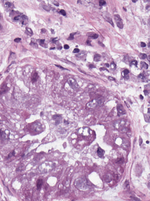
Tumor epithelial tissue: yes
Tumor-associated stroma tissue: yes
Normal tissue: no